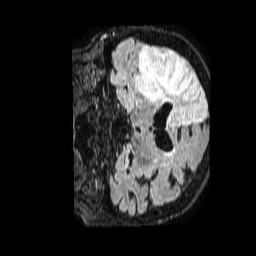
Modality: FLAIR
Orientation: coronal
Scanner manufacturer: philips
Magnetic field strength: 1.5 T
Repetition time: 4.8 s
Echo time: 0.3 s